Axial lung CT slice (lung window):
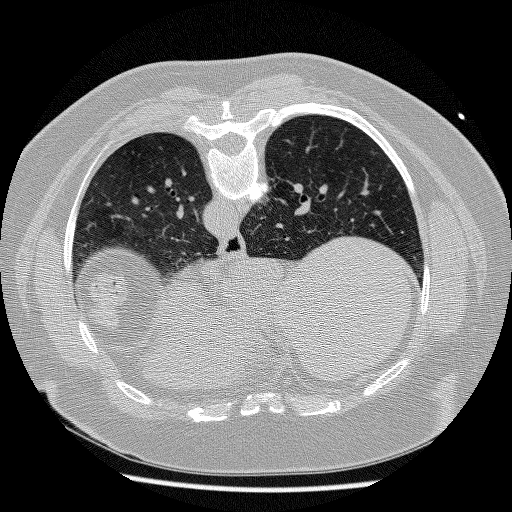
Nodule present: no